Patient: sex M, age 71
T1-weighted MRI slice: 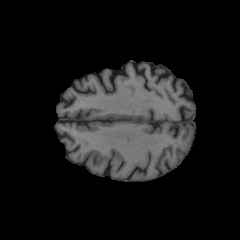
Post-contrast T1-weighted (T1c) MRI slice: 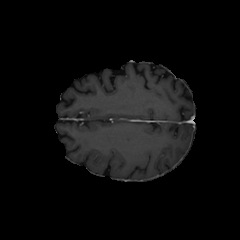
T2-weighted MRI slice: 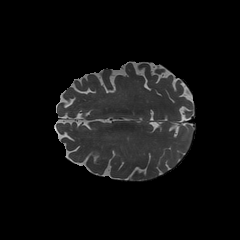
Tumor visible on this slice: no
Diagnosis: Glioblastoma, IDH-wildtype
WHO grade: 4